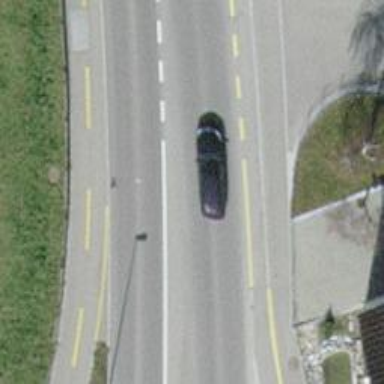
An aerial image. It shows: Secondary road with asphalt surface. There is designated cycle lane on the left side.